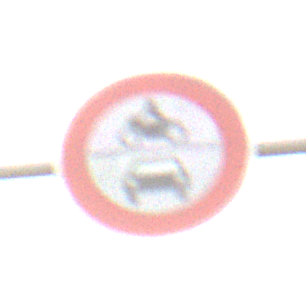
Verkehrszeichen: VerbotKraftfahrzeuge
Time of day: SunriseSunset
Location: Outdoor (Nature)
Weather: PartlyCloudy
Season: NotSpecified
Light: Natural